Question: I want to index and search two different entity.
File name:
'''
<dataConfig>
<dataSource name="myindex" driver="com.microsoft.sqlserver.jdbc.SQLServerDriver" url="jdbc:sqlserver://test-pc:1433;DatabaseName=SampleDB" user="username" password="password" />
<document>
<entity name="Employees" query="select * from employee" transformer="TemplateTransformer" dataSource="myindex">
<field column="id" name="singlekey" />
<field column="eId" name="eid" />
<field column="eName" name="ename" />
<field column="entity" template="Employee" name="entity" />
</entity>
<entity name="Products" query="select * from products" transformer="TemplateTransformer" dataSource="myindex">
<field column="id" name="singlekey" />
<field column="pId" name="pid" />
<field column="pName" name="pname" />
<field column="entity" template="Product" name="entity" />
</entity>
</document>
'''
File name:
'''
<?xml version="1.0" encoding="UTF-8" ?>
<schema name="db" version="1.1">
<types>
<fieldType name="string" class="solr.StrField" sortMissingLast="true" omitNorms="true"/>
</types>
<fields>
<!-- Employee -->
<field name="eid" type="string" indexed="true" stored="true" required="true" multiValued="false" />
<field name="ename" type="string" indexed="true" stored="true" required="true" multiValued="false" />
<!-- Products -->
<field name="pid" type="string" indexed="true" stored="true" required="true" multiValued="false" />
<field name="pname" type="string" indexed="true" stored="true" required="true" multiValued="false" />
<!--Common fields-->
<field name="entity" type="string" indexed="true" stored="true" required="true" multiValued="false" />
<field name="singlekey" type="string" indexed="true" stored="true" required="true" multiValued="false" />
</fields>
<uniqueKey>singlekey</uniqueKey>
</schema>
'''
<URL>
This problem can solve by using static field (adding new field - here its ).
But I saw that after adding second entity, it can't even index the data.
As per picture shown below.
Its able to from sql server database but , means no indexing process done.
So even can't search.
Anyone can solve this problem?
Thanks in advance.
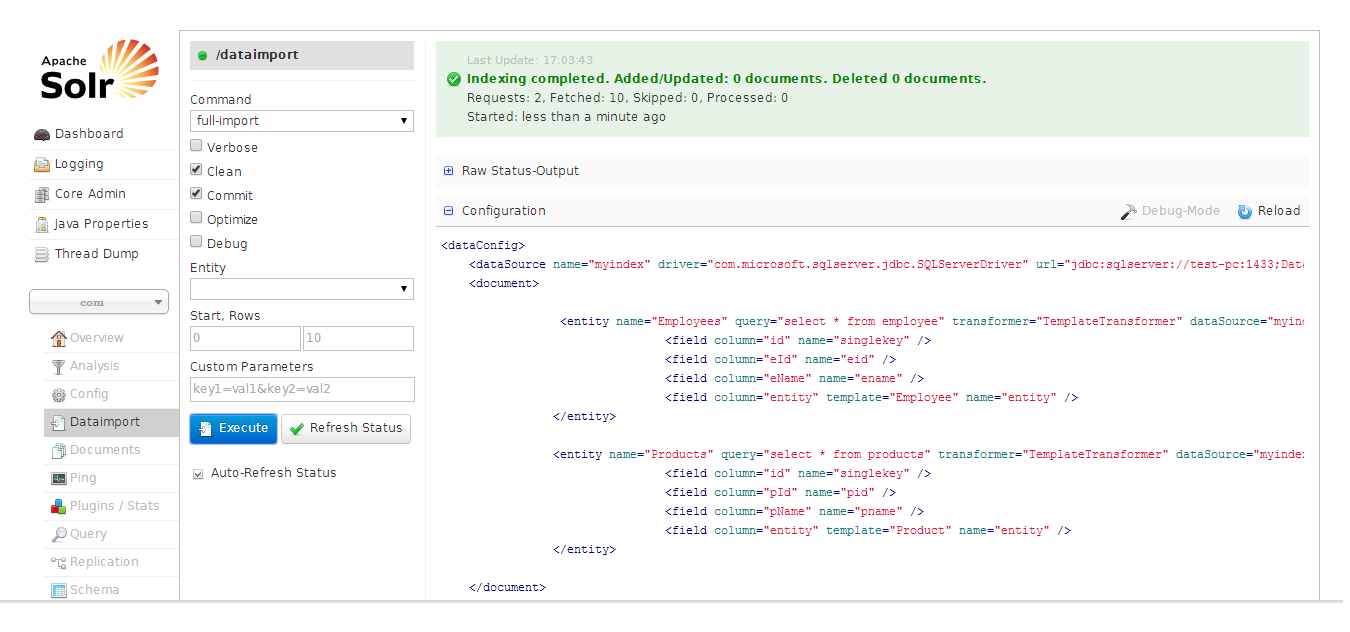
Answer: All of the fields in your schema have
'''
required="true".
'''
You're telling Solr that the results from each entity need to have ALL of the eid, ename, pid, pname, entity, and singlekey fields.
Employee doesn't have a pid or pname field, so pid and pname shouldn't be required. In the same sense, Product doesn't have a eid or ename field, so eid and ename shouldn't be required.
Removing
'''
required="true".
'''
from pid, pname, eid, and ename will allow you to index.